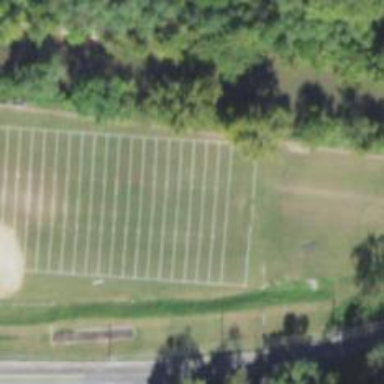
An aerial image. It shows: American football pitch.